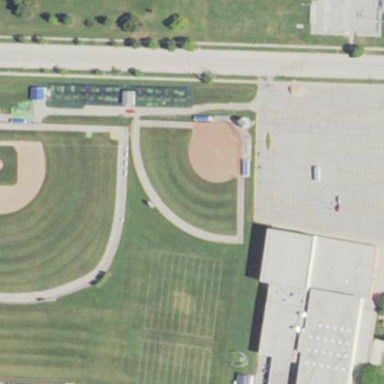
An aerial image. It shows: Baseball pitch for leisure land.